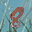
Label: 8